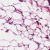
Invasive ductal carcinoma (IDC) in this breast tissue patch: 0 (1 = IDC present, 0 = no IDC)